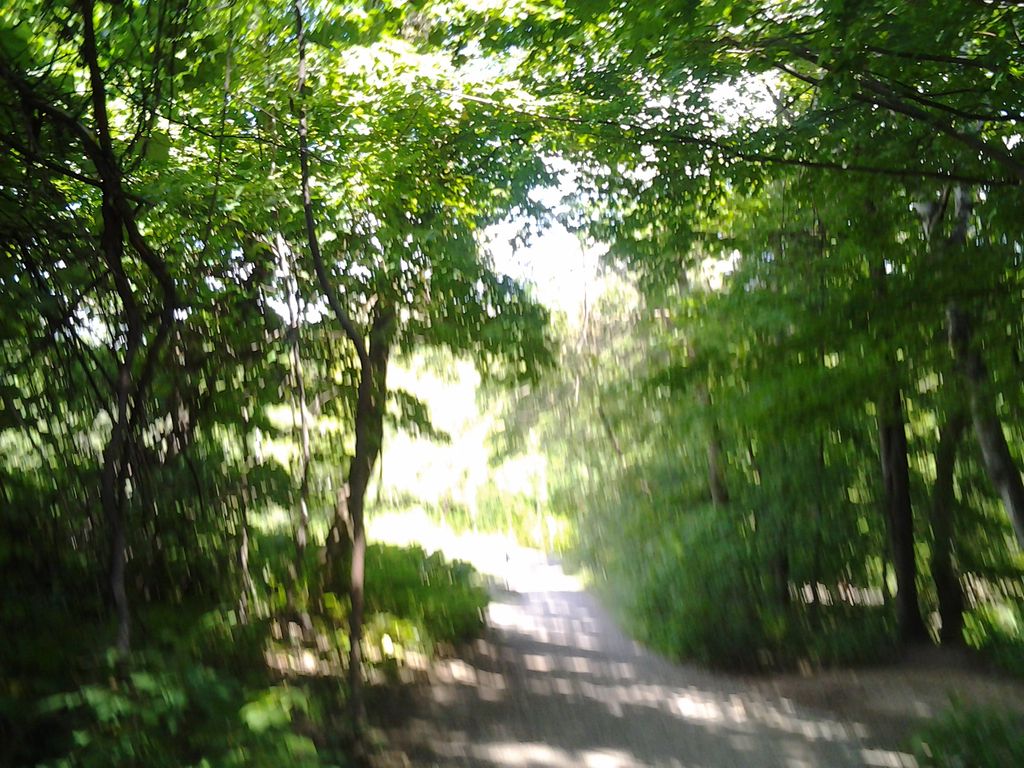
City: hamilton